Field crop: maize
Growth stage: 2
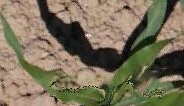
Species: maize